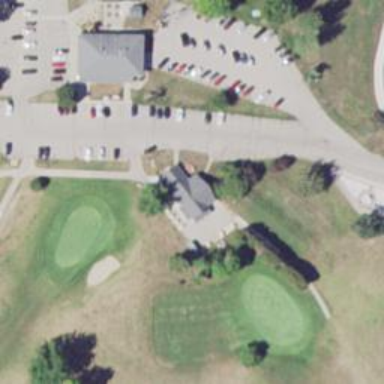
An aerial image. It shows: Pathway for golfing.